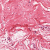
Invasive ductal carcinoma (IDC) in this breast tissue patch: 0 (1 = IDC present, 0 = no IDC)